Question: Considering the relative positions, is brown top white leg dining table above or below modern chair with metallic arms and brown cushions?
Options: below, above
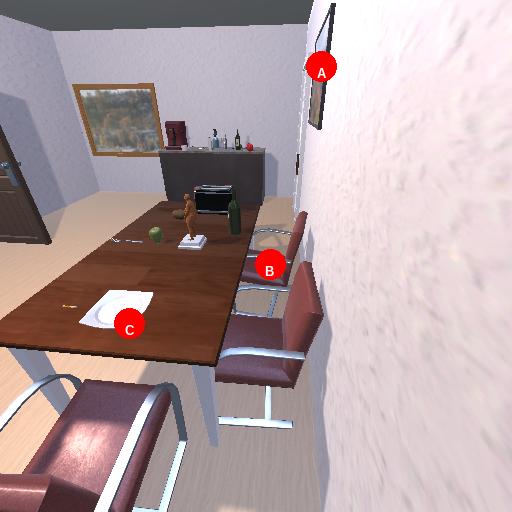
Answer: below